Interaction volume radius: 10 \u00c5
Interaction volume height: 35 \u00c5
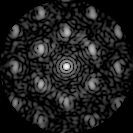
Disorder parameter: 0.4451